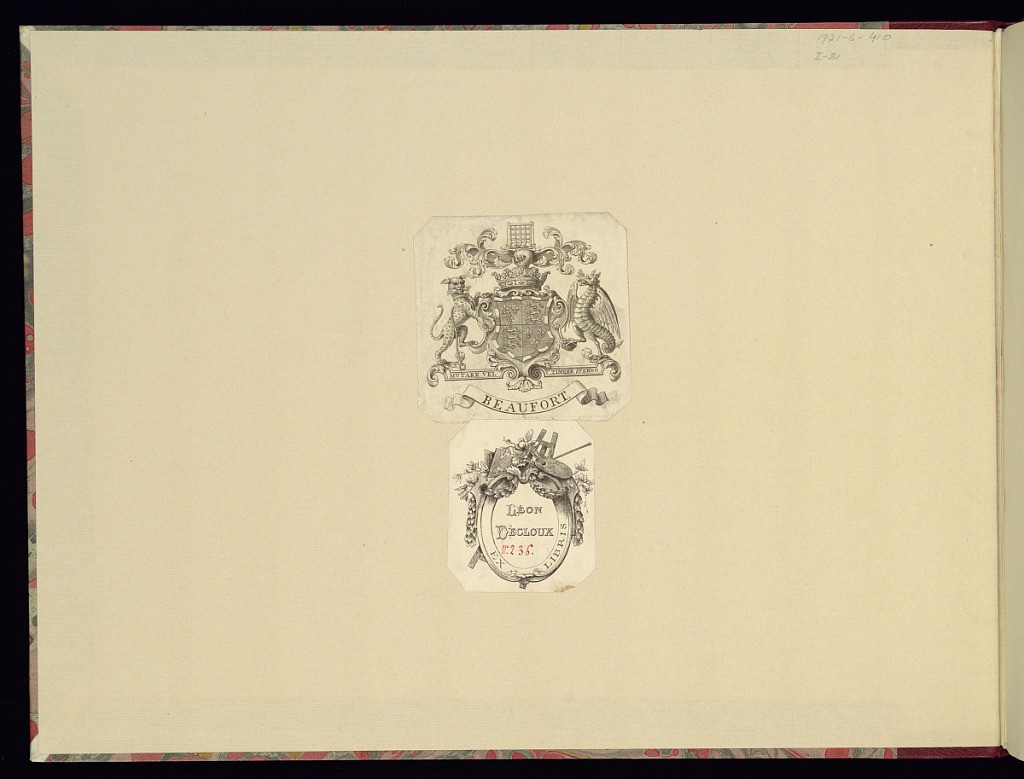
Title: Nouveau Livre de Desseins Inventé et Dessiné par Jean Tijou
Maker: Jean Tijou, French, active 1689 - 1712
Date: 1693
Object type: Album
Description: Album containing a series/book of ironwork designs by Jean Tijou, including screens/grilles, balustrades, gates, escutcheons (key plates), and key heads. Several of the designs for gates, screens, and balustrades were made and installed in Country houses and palaces in England, including Hampton Court Palace (named on the title page), Wimpole Hall, Cambridgeshire, Chatsworth House, Derbyshire, and Burghley House, Cambridgeshire. The album includes a title page and plates numbered 2 to 20. The plates are signed and numbered.